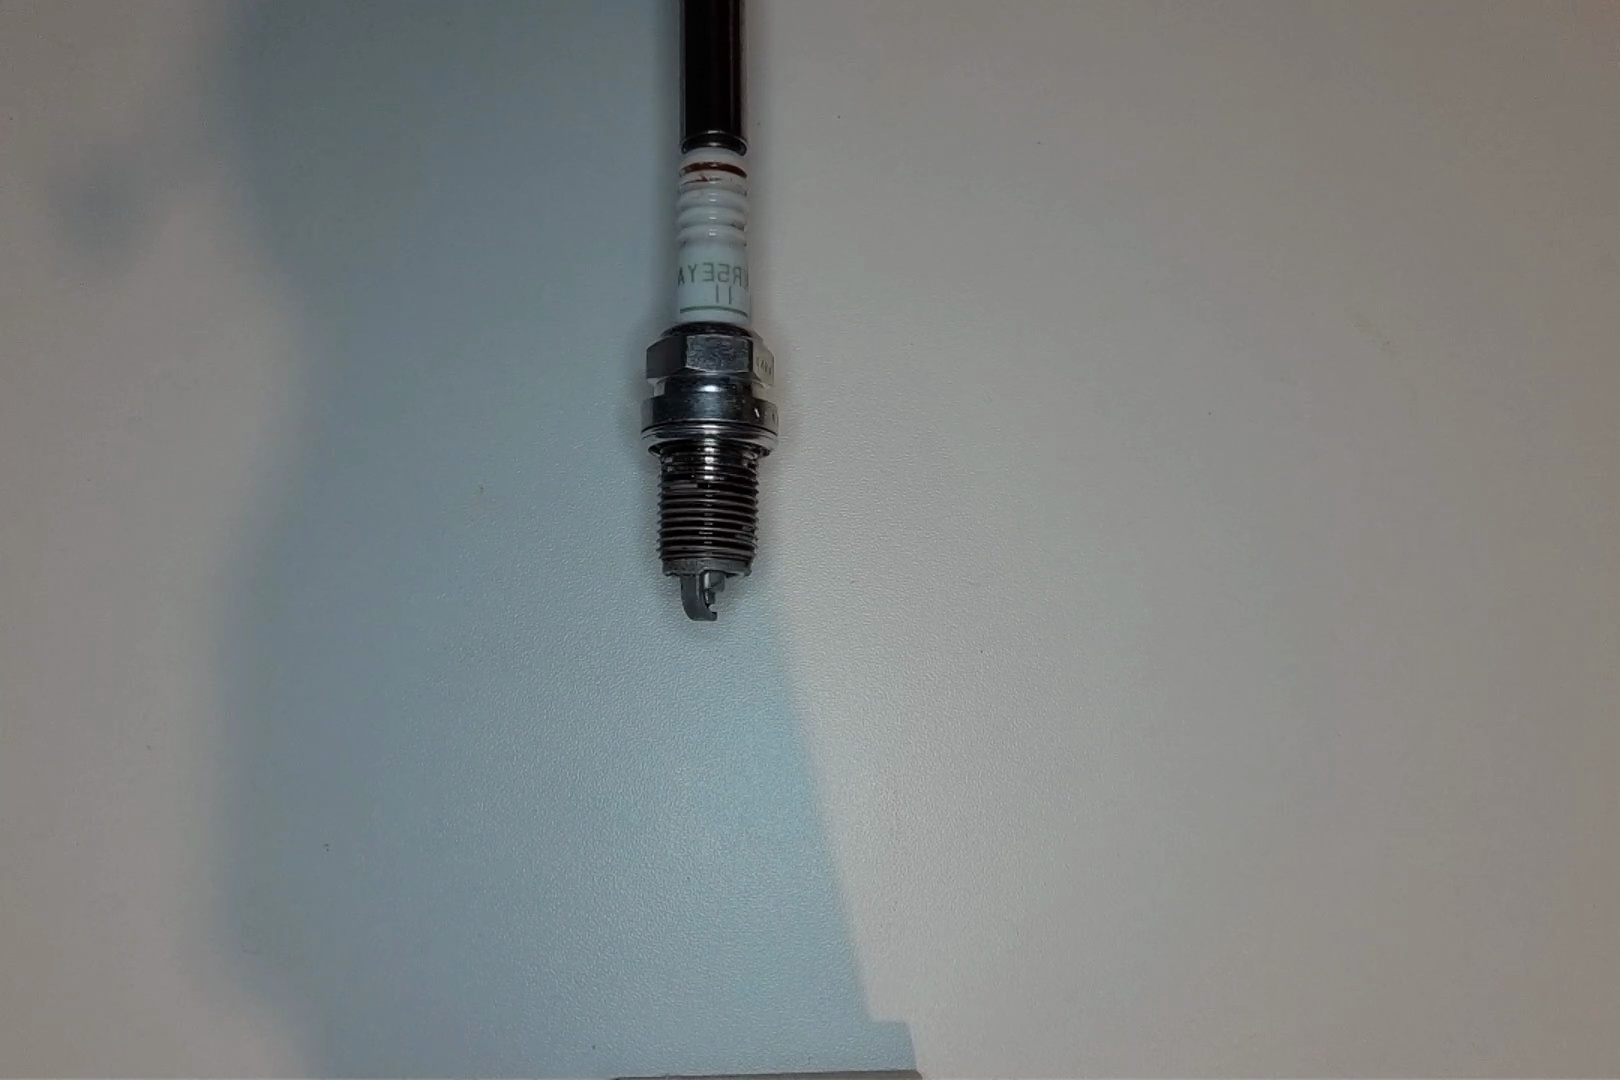
Label: anomaly